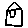
Label: house